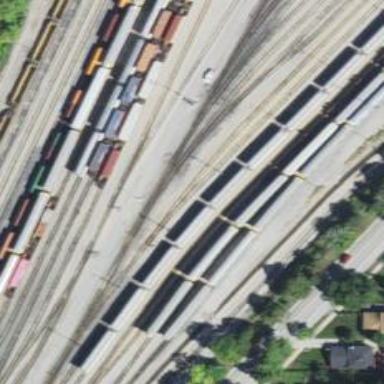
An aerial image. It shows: Railway yard.